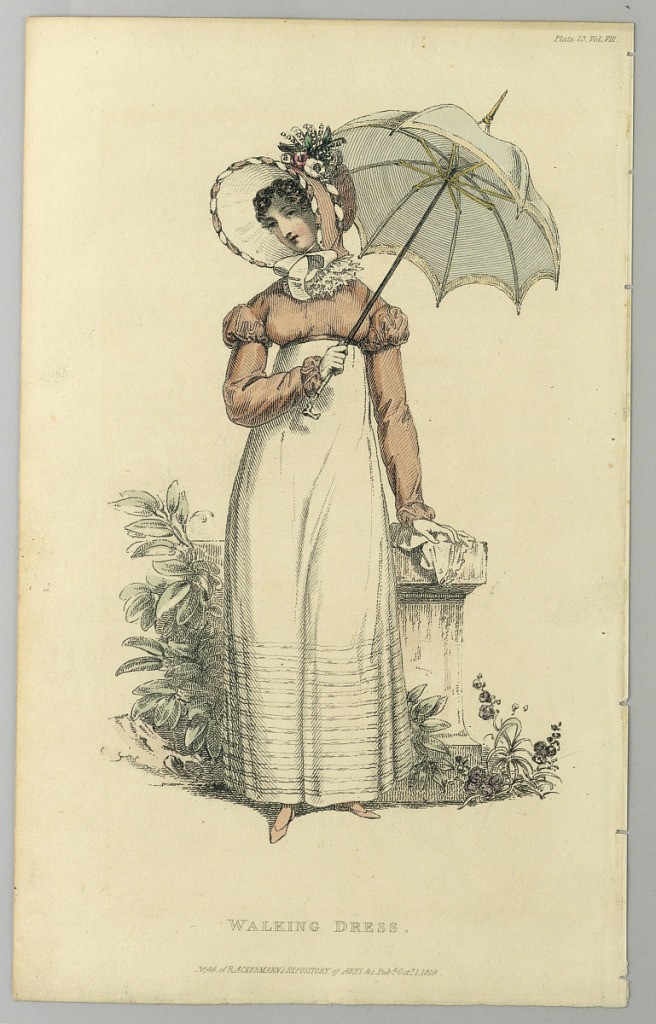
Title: Walking Dress
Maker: Rudolph Ackermann, English, b. Germany, 1764–1834
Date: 1819
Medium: Engraving, brush and watercolor on paper
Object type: Print
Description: Fashion plate of a woman standing in a garden wearing a brown and white dress and hat, and carrying a gray parasol. Title and publisher's name below.